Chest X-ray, PA view. Patient: 11 years old, sex F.
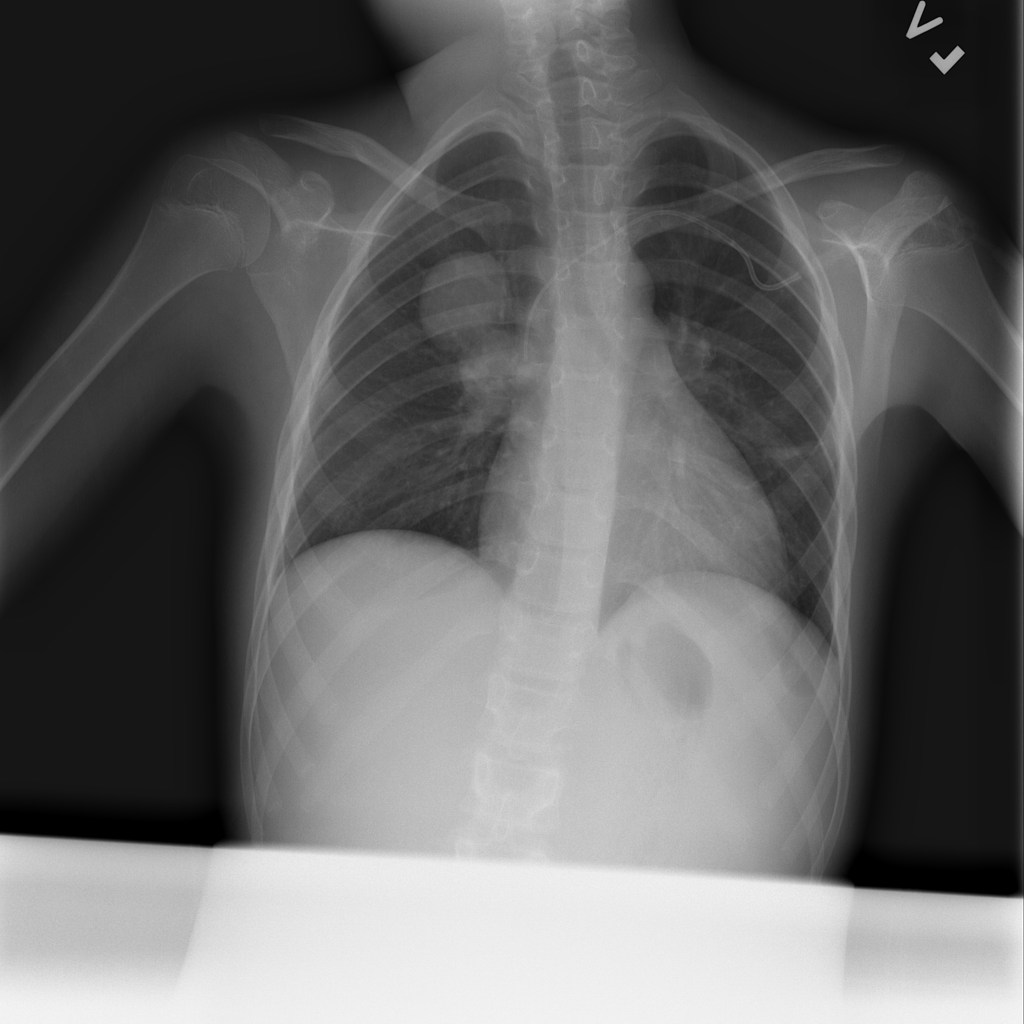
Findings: Atelectasis, Infiltration, Mass